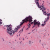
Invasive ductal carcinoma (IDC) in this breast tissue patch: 0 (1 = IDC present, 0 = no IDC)